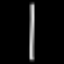
Label: line